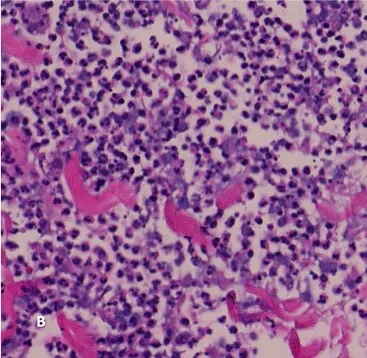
Punch biopsy of ulcer edge. 20x. 200x.
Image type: pathology (h&e)